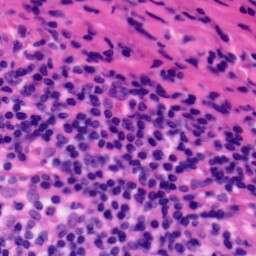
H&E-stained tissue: Tonsil